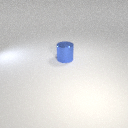
large blue metal cylinder